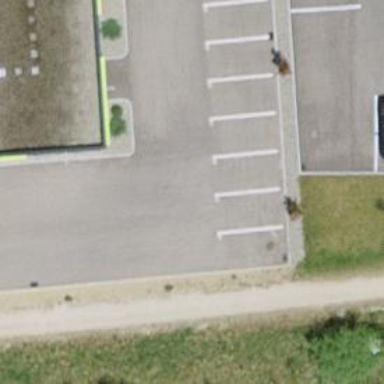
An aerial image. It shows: Asphalt parking aisle road for service vehicles.